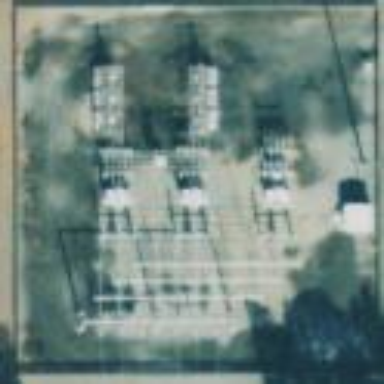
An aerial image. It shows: Distribution substation surrounded by fence.